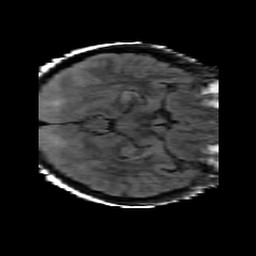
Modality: FLAIR
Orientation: axial
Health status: ill
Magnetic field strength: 3 T